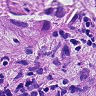
Metastatic tissue present: yes